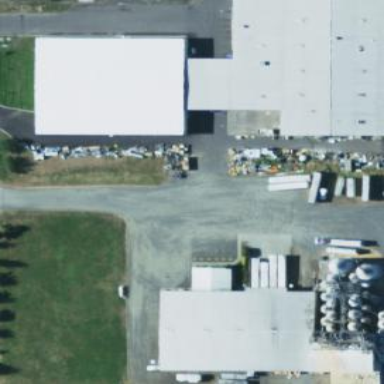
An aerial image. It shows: Industrial area.